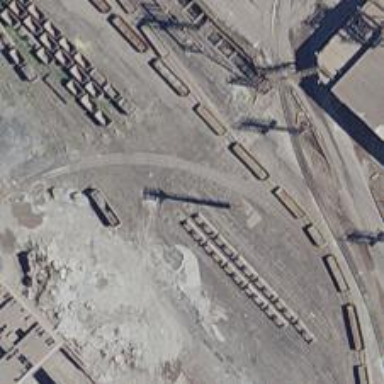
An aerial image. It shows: Rail spur service.